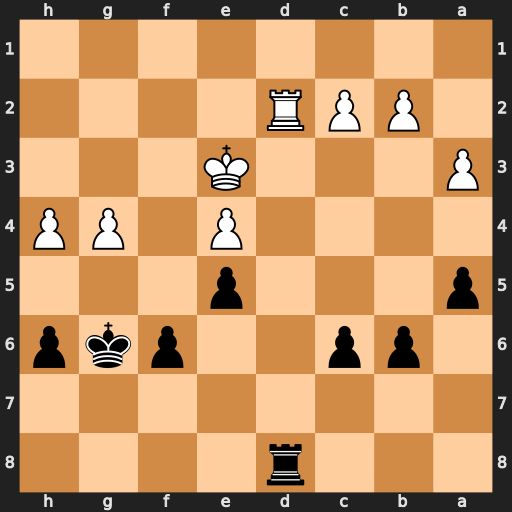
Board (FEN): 3r4/8/1pp2pkp/p3p3/4P1PP/P3K3/1PPR4/8
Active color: b
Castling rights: -
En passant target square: -
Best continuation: Rxd2 Kxd2 h5 Ke2 hxg4